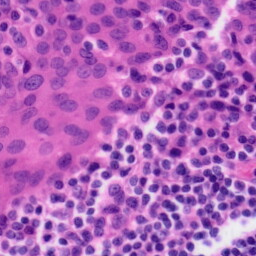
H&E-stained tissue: Tonsil